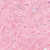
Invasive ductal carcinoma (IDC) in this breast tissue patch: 0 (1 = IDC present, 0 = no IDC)